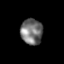
Tissue: skin
Cell type: Epithelial cells
Senescence score: 0.2018
Nuclear area (px): 546
Mean DAPI intensity: 116.711